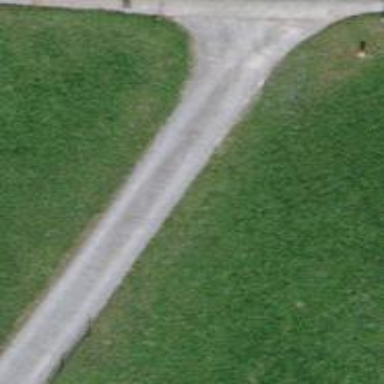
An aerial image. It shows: Compacted driveway serving as service road.